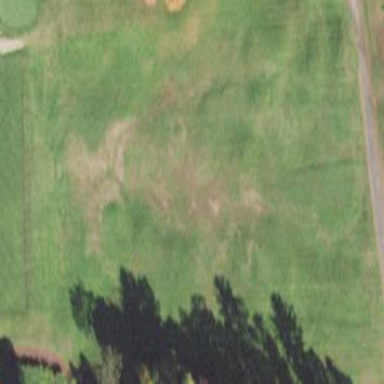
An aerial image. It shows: Grassy area designated as driving range for golf.